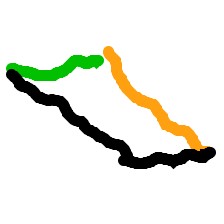
Shape: parallelogram